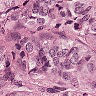
Metastatic tissue present: yes